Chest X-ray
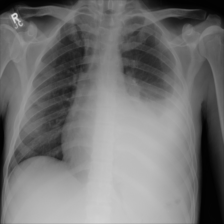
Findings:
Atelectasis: negative
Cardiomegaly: negative
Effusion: negative
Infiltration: negative
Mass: negative
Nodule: negative
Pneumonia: negative
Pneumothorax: negative
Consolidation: negative
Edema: negative
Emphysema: negative
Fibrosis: negative
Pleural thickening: negative
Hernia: negative